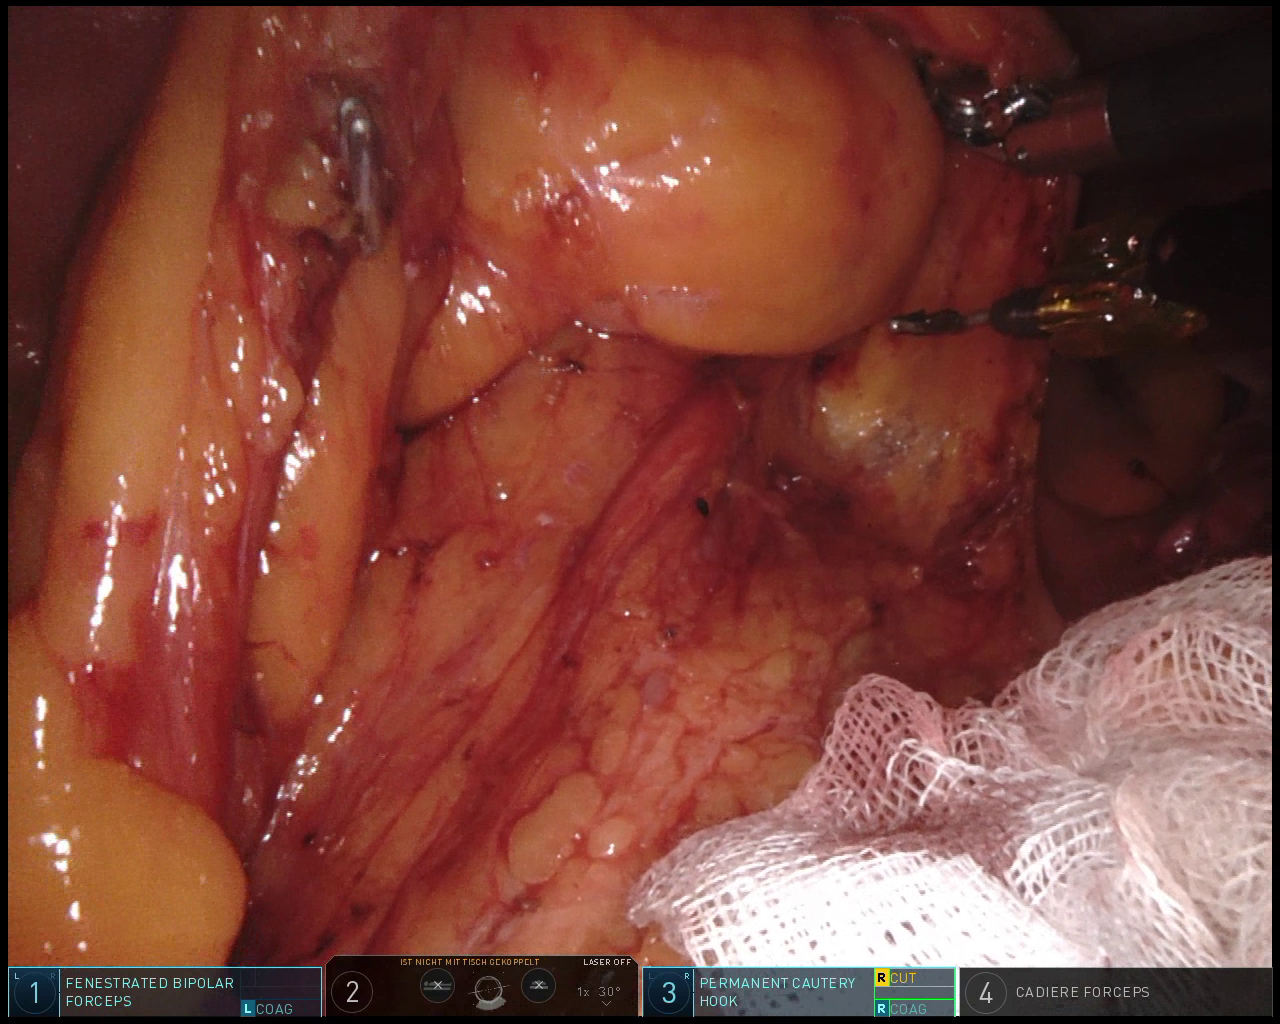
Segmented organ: ureter
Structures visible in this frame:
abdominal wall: yes
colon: no
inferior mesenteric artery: no
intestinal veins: no
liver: no
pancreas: no
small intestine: no
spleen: no
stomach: no
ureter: yes
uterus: no
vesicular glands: no